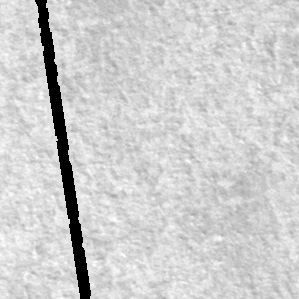
Label: frost